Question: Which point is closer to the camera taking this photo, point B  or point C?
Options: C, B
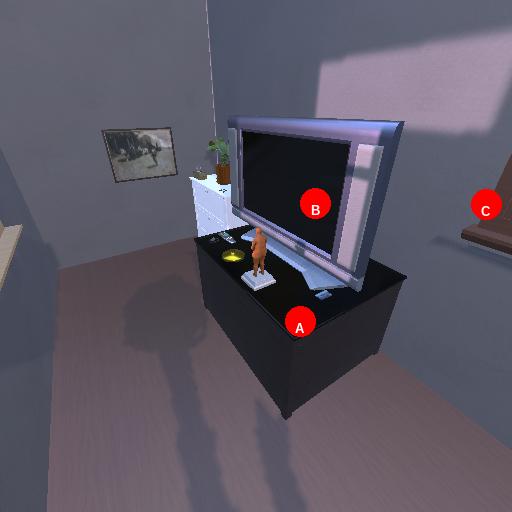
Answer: C